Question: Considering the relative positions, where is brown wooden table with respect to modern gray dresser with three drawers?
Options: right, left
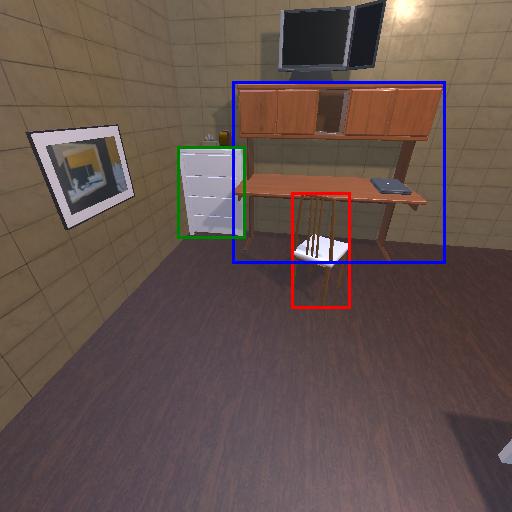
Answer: right